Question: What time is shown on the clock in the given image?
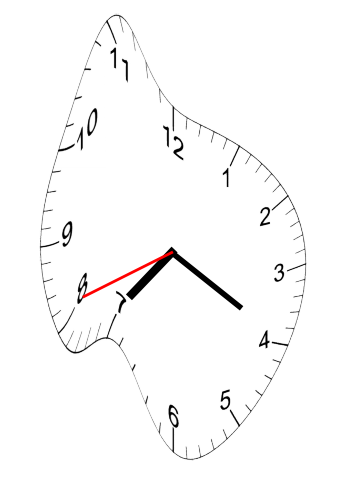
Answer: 07:19:41